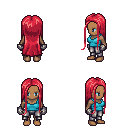
a pixel art fantasy rpg character, female body template, human, dark skin, teal pirate shirt, metal pants, ruby red extra-long hairstyle, metal gloves, four views (front, back, left, right), 2x2 character sprite sheet, small pixel art, hard edges, no anti-aliasing